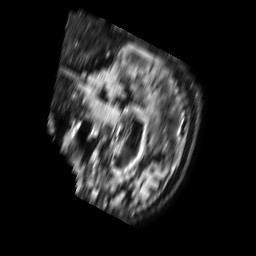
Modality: FLAIR
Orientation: sagittal
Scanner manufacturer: philips
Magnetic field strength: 1.5 T
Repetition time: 6 s
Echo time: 0.1035 s